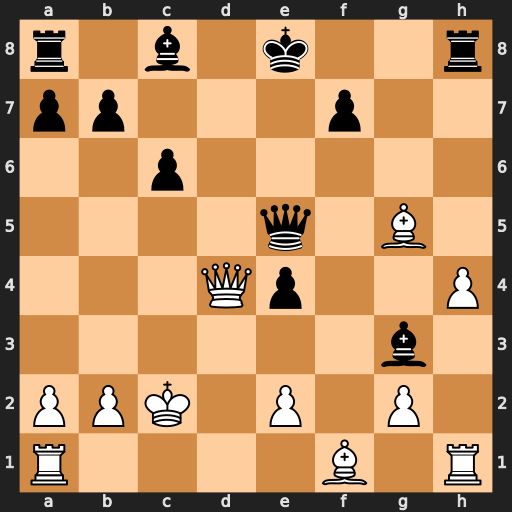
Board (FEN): r1b1k2r/pp3p2/2p5/4q1B1/3Qp2P/6b1/PPK1P1P1/R4B1R
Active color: w
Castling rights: kq
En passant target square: -
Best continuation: Qd8#